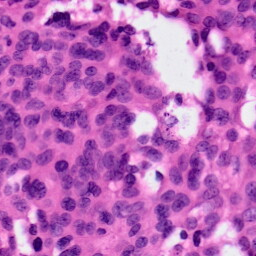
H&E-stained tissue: Ovarian